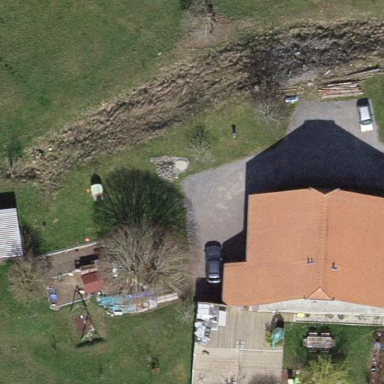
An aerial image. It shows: Farmyard area.